Question: as far as i know, texture coordinates should range [0,1]
but in this obj file as follow, the texture coordinates seem to range [0,2]
'''
vt 2.0000 2.0000 0.0000
vt 1.7500 2.0000 0.0000
vt 1.7500 1.9750 0.0000
vt 2.0000 1.9750 0.0000
vt 1.7500 1.9500 0.0000
vt 2.0000 1.9500 0.0000
vt 1.7500 1.9250 0.0000
vt 2.0000 1.9250 0.0000
vt 1.7500 1.9000 0.0000
vt 2.0000 1.9000 0.0000
vt 1.5000 2.0000 0.0000
vt 1.5000 1.9750 0.0000
vt 1.5000 1.9500 0.0000
vt 1.5000 1.9250 0.0000
vt 1.5000 1.9000 0.0000
vt 1.2500 2.0000 0.0000
vt 1.2500 1.9750 0.0000
vt 1.2500 1.9500 0.0000
vt 1.2500 1.9250 0.0000
vt 1.2500 1.9000 0.0000
vt 1.0000 2.0000 0.0000
vt 1.0000 1.9750 0.0000
vt 1.0000 1.9500 0.0000
vt 1.0000 1.9250 0.0000
'''
Why the texture ordinates here can be greater than 1 ? Can anybody explain it to me? Thanks!
you see the texture seems weird

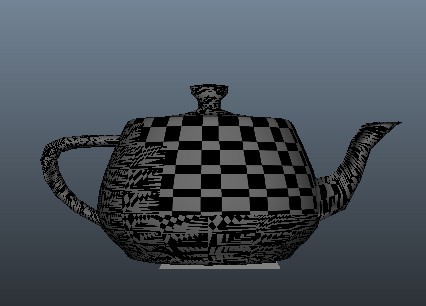
Answer: UV texture values outside [0,1] are expected to be tiled.
I've never seen this explicity stated in any of the informal OBJ specs floating about, but it mimics the behavior of OpenGL.
Here is a relevant quote from the <URL>:
> You can assign texture coordinates outside the range [0,1] and have
them either clamp or repeat in the texture map. With repeating
textures, if you have a large plane with texture coordinates running
from 0.0 to 10.0 in both directions, for example, you'll get 100
copies of the texture tiled together on the screen. During repeating,
the integer part of texture coordinates is ignored, and copies of the
texture map tile the surface. For most applications where the texture
is to be repeated, the texels at the top of the texture should match
those at the bottom, and similarly for the left and right edges.